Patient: sex M, age 32
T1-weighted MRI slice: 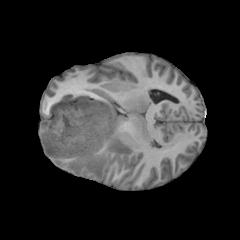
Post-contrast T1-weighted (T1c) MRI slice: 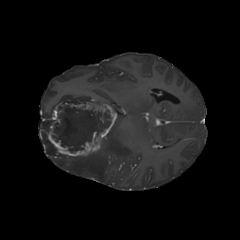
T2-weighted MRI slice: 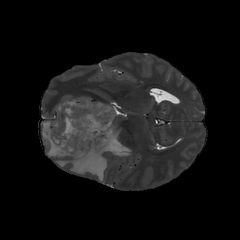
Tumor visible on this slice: yes
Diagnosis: Glioblastoma, IDH-wildtype
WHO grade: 4